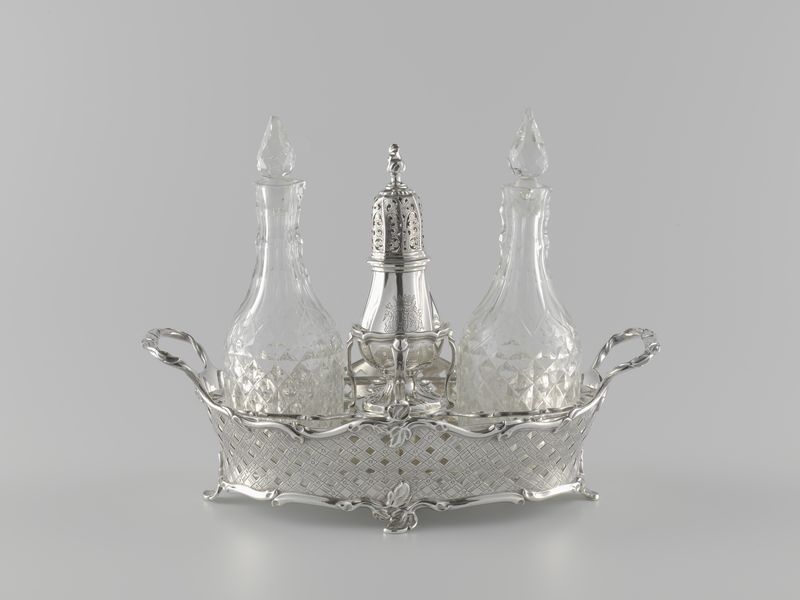
Titel: Olie- en azijnstel van zilver met twee kristallen flacons en een zilveren strooibus
Künstler: Isacq Samuel Busard
Standort: Amsterdam
Institution: Rijksmuseum
Schlagwörter: oil, old, table, vase, silver, food, water, metal, cross, glass, antique, crystal, detail, engraving, legs, bottle, öl, dish, plate, container, meal, tray, handles, flask, carve, serving, oi, silber, filigree, salt and pepper, salad, silverware, salt, vessle, vinegar, carafe, oil and vinegar, pepper, cutwork, cut glass, vingar, intracite, menage+, menage, essig, saltt